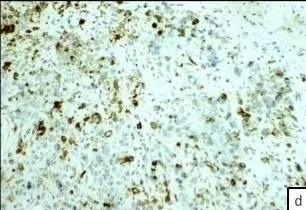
Weakly focal staining with EMA (magnification power x20).
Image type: pathology (immunostaining)